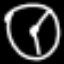
Label: clock